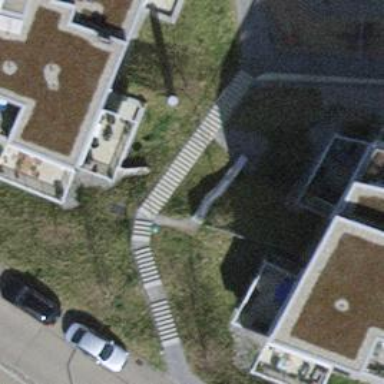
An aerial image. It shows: Road with steps.